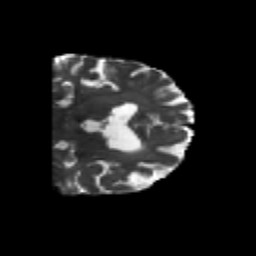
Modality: T2w
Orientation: coronal
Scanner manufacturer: siemens
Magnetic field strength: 3 T
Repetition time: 6.8 s
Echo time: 0.093 s